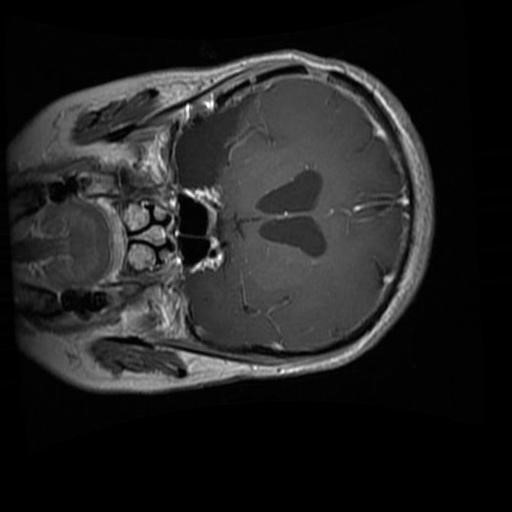
Label: brain_glioma